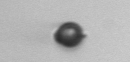
Label: bead